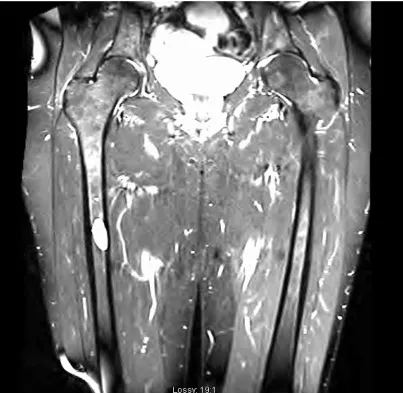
MRI with standard multi-planar technique. (a, b) Coronal and sagittal T2 weighted MRI images of a 1.4 x 2.0 x 3.3 cm showed a hyperintense, well marginated, eccentrically located and marginally expansile lesion involving the mid right femoral shaft.
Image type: radiology (mri)